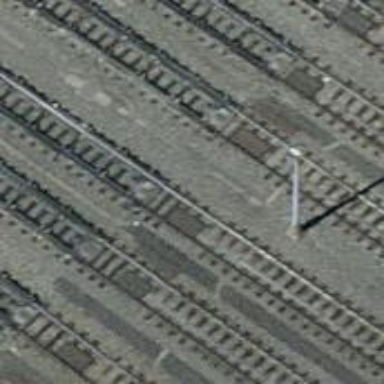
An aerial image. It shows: Railway yard with one track. The yard includes rail track with beam retarder.